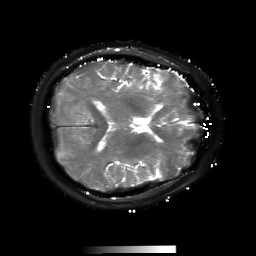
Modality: T2starmap
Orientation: axial
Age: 36
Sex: female
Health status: ill